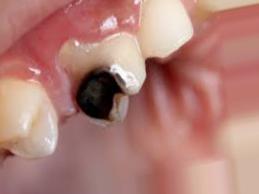
Condition: Caries